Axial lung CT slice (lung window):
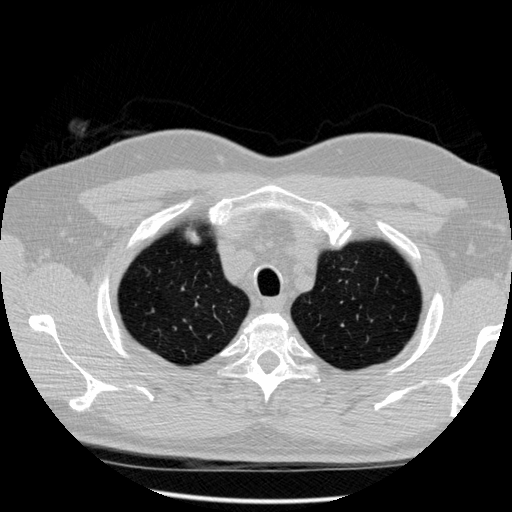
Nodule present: no